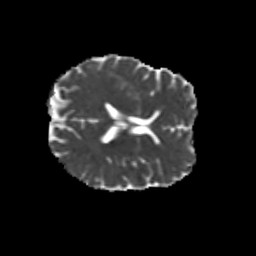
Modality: MD
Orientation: axial
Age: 35
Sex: male
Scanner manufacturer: siemens
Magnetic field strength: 3 T
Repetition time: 8.6 s
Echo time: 0.095 s